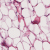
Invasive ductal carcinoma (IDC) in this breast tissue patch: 0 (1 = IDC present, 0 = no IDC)